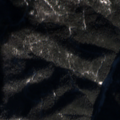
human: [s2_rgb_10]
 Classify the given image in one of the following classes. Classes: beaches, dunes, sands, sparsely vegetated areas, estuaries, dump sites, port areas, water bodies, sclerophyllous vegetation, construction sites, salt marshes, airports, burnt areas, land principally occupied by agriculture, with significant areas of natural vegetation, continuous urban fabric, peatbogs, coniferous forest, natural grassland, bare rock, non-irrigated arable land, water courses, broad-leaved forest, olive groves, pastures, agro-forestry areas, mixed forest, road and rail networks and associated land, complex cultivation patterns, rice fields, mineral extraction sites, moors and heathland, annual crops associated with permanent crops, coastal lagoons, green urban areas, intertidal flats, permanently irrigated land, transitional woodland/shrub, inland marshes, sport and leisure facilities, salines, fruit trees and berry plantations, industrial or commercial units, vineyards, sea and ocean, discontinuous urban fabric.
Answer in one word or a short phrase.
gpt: pastures, coniferous forest, mixed forest